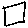
Label: square